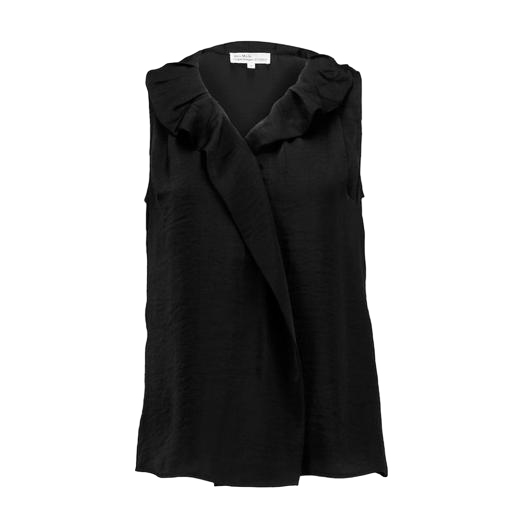
black sleeveless ruffle front top, sleeveless ruffle front blouse, black sleeveless animal pop ruffle front blouse, white background